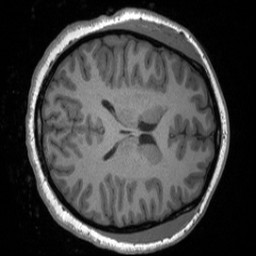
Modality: T1w
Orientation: axial